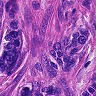
Metastatic tissue present: yes